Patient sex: F
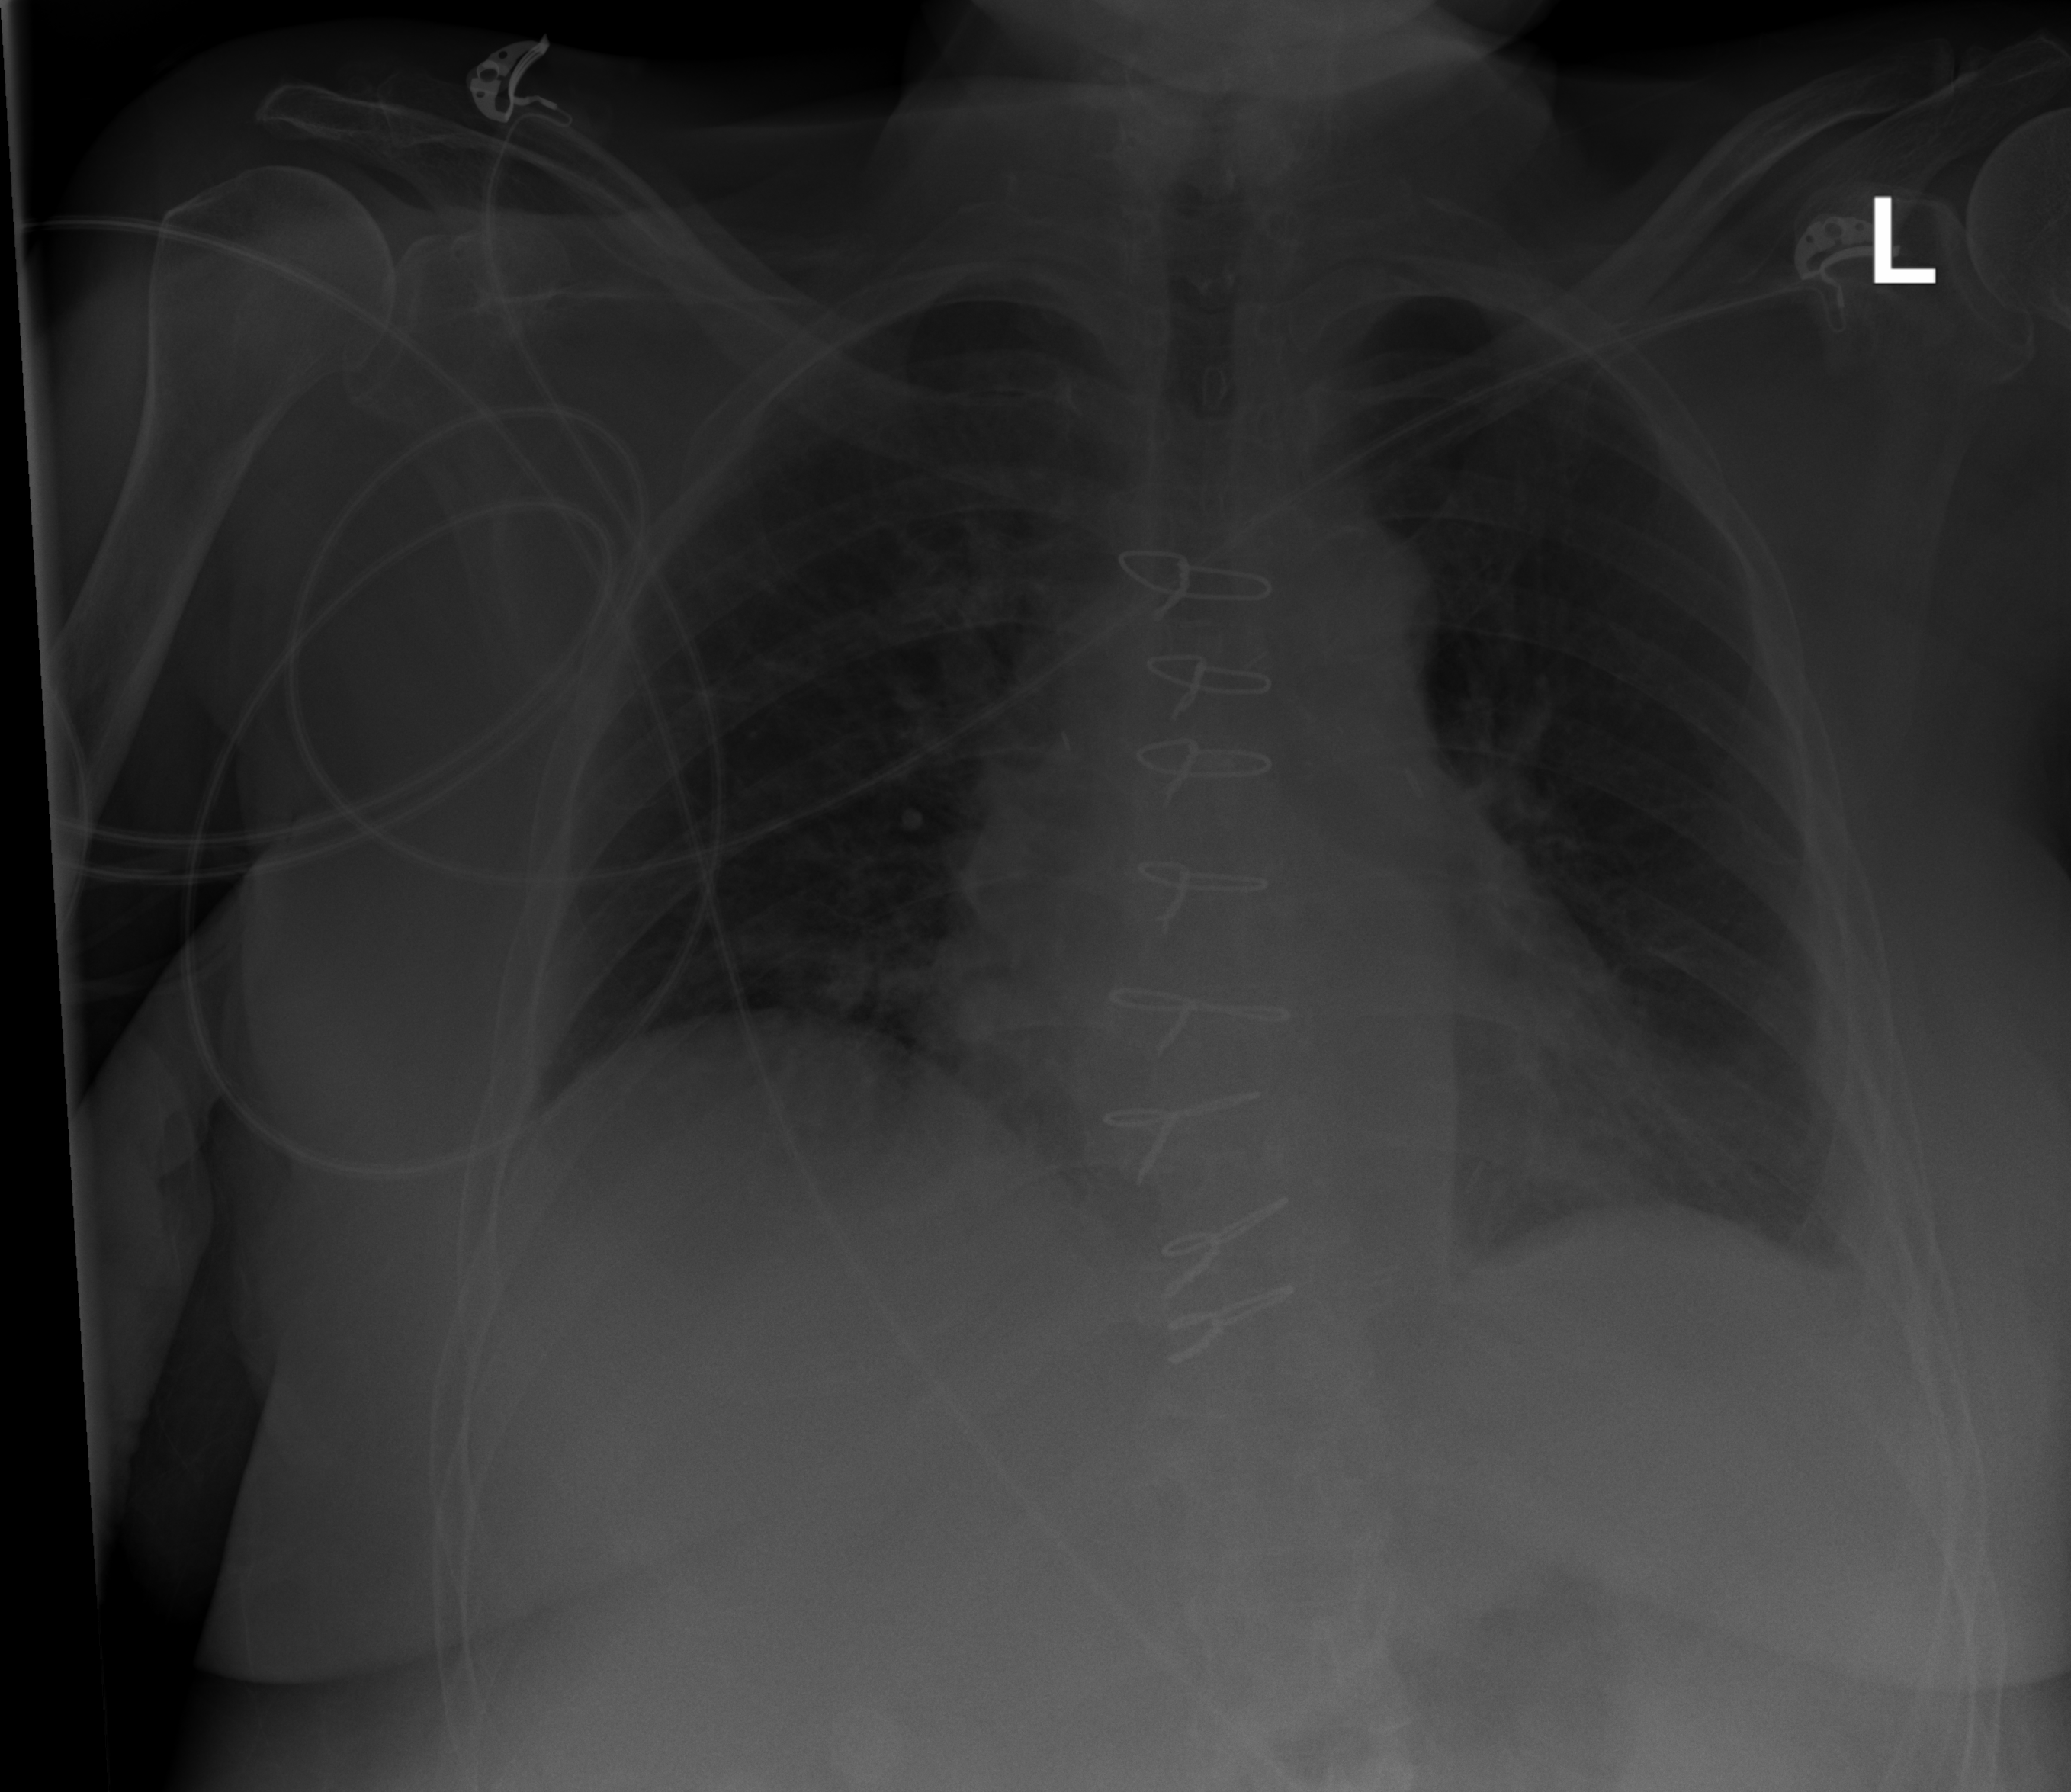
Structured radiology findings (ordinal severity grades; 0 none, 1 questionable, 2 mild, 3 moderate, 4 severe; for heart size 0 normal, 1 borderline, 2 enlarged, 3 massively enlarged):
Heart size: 1
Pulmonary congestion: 0
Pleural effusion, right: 1
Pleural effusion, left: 2
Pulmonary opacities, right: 0
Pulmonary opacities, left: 0
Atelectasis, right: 1
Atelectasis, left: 2